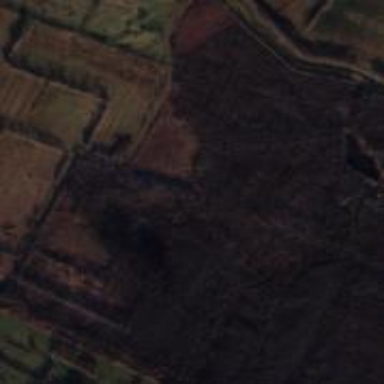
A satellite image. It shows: Deciduous broadleaved woodland.